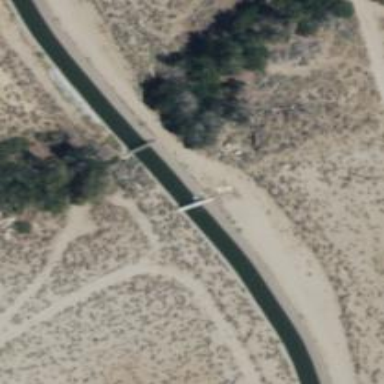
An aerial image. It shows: Aqueduct bridge.